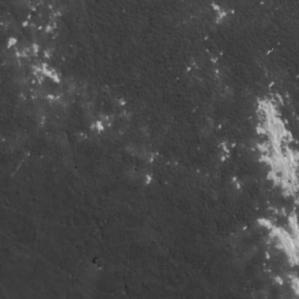
Label: frost